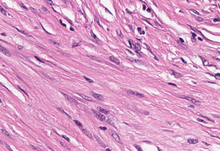
Tumor epithelial tissue: no
Tumor-associated stroma tissue: yes
Normal tissue: no